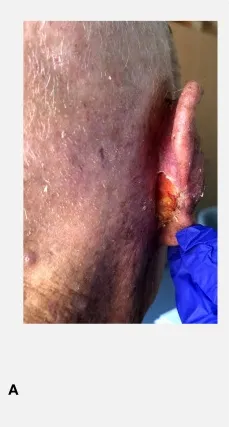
Case 2. Retroauricular BCC infiltrating the right auricular cartilage at C1 of sonidegib.
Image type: medical_photograph (skin_photograph)